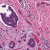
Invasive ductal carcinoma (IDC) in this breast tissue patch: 0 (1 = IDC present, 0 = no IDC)